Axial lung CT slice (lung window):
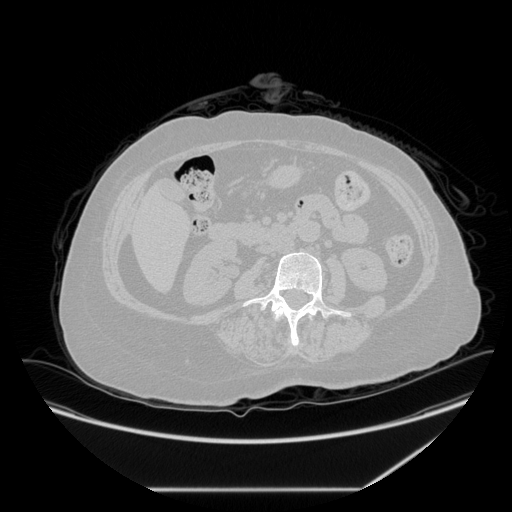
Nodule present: no